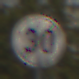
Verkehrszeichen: EndeGeschwindigkeit30
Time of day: Midday
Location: Outdoor (Urban)
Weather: Clear
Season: NotSpecified
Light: Natural